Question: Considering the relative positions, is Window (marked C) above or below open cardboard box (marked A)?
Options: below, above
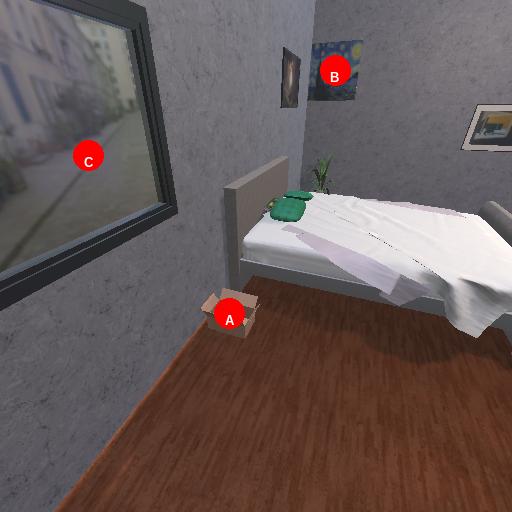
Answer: below